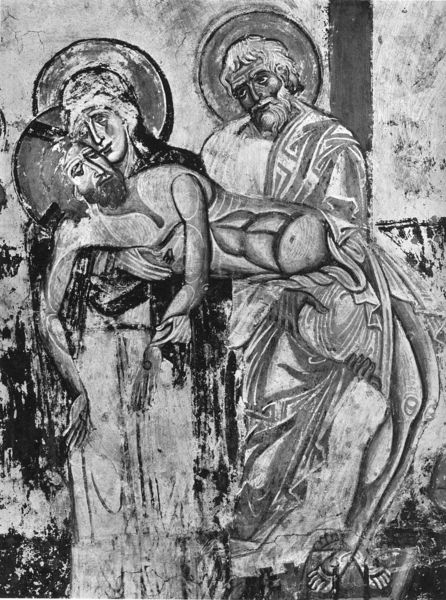
Titel: Dom von Aquileia
Standort: Aquileia (EU - I)
Schlagwörter: gemälde, gott, mann, nackt, umhang, weiß, frauen, frau, grau, männer, schwarz, skizze, zeichnung, halten, johannes, tod, tragen, gewand, gotik, liebe, foto, kreuz, druck, schwarzweiß, heiligenschein, nimbus, jesus, kreuzigung, leichnam, pieta, romanik, heilige, heilig, maria, beweinung, petrus, grablegung, auferstehung, josef, heiligenscheine, sixpack, f, 1200, heiiligenschein